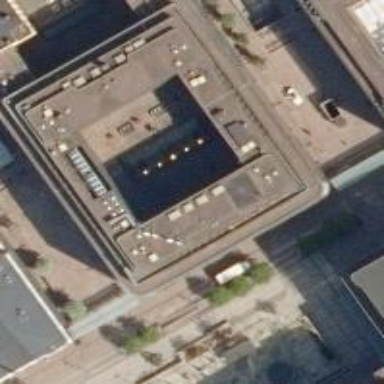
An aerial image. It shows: Part of building is shown in the image.